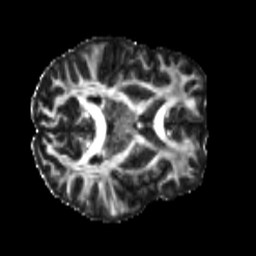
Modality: FA
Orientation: axial
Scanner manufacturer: siemens
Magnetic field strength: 3 T
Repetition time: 4 s
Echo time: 0.0594 s